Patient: sex F, age 56
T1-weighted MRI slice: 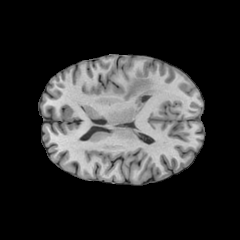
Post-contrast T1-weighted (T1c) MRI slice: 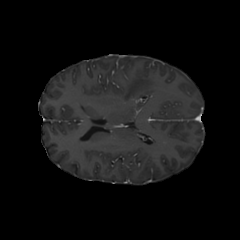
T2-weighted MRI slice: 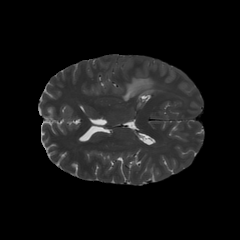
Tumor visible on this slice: yes
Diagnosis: Glioblastoma, IDH-wildtype
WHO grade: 4